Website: home-depot
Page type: delivery-shipping
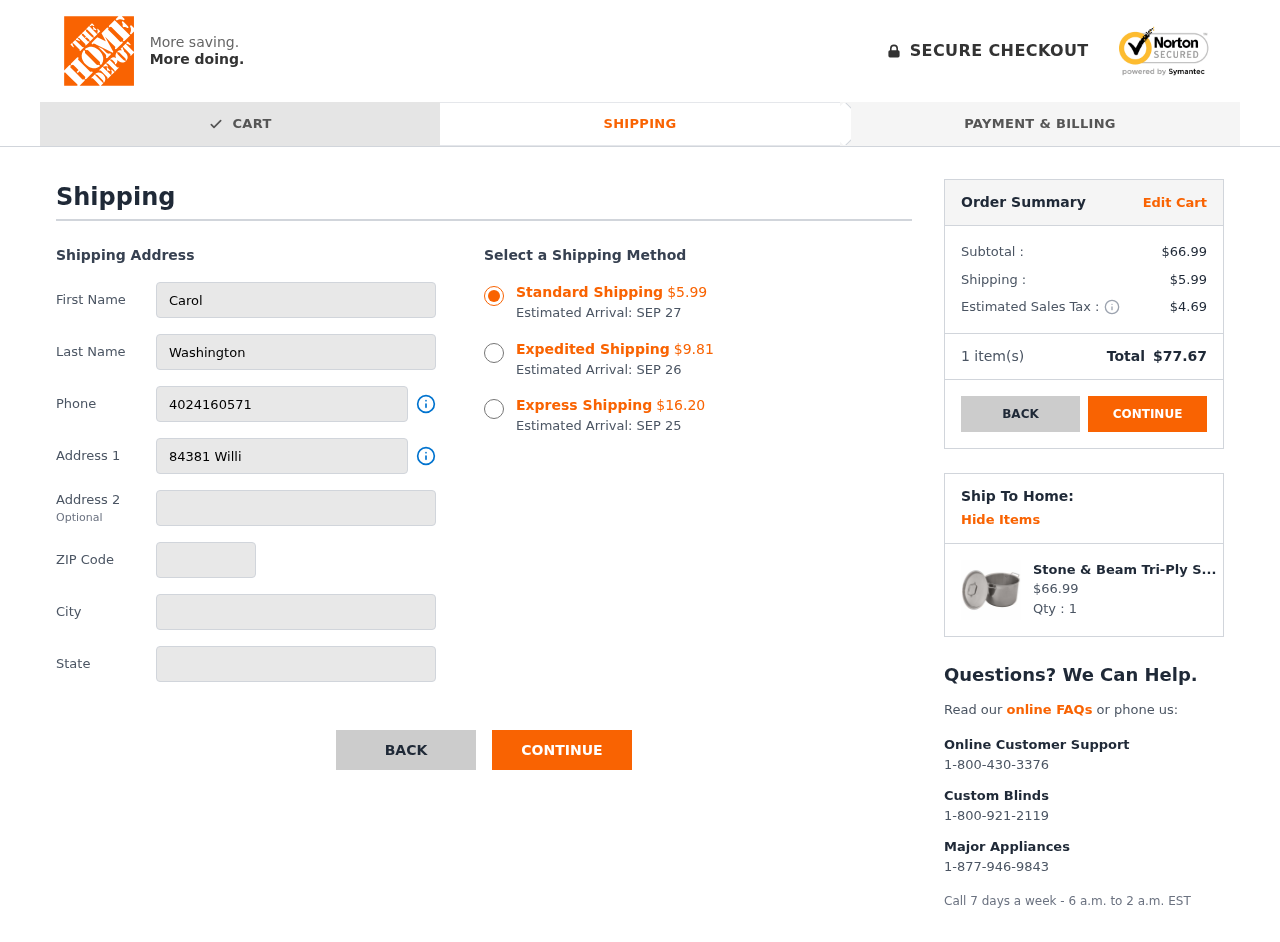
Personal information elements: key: PII_CITY
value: Langside
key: PII_FIRSTNAME
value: Carol
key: PII_LASTNAME
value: Washington
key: PII_PHONE
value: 4024160571
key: PII_POSTCODE
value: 19885
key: PII_STATE
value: Nebraska
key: PII_STREET
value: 84381 Williams Row
Product elements: key: PRODUCT1_NAME
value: Stone & Beam Tri-Ply Stainless Steel Stockpot, 12-Quart (Renewed)
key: PRODUCT1_PRICE
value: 66.99
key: PRODUCT1_QUANTITY
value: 1
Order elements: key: ORDER_SHIPPING_COST_STANDARD
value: $5.99
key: ORDER_DELIVERY_DATE
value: SEP 27
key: ORDER_SHIPPING_COST_EXPEDITED
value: $9.81
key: ORDER_DELIVERY_DATE_EXPEDITED
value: SEP 26
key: ORDER_SHIPPING_COST_EXPRESS
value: $16.20
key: ORDER_DELIVERY_DATE_EXPRESS
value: SEP 25
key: ORDER_SUBTOTAL
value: $66.99
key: ORDER_SHIPPING_COST
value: $5.99
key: ORDER_TAX
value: $4.69
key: ORDER_NUM_ITEMS
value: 1
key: ORDER_TOTAL
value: $77.67